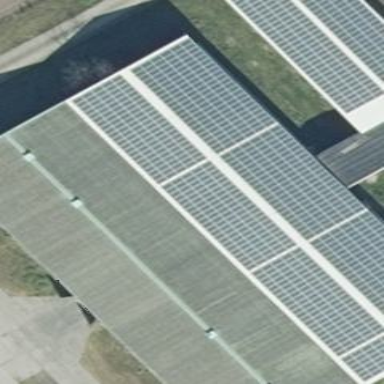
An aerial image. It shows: Solar power generator with photovoltaic panels.